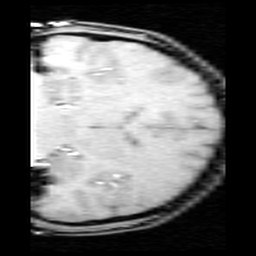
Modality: inplaneT1
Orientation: coronal
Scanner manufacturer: ge
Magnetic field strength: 3 T
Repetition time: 0.3 s
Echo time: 0.003632 s